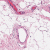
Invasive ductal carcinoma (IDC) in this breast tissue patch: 0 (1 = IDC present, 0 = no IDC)